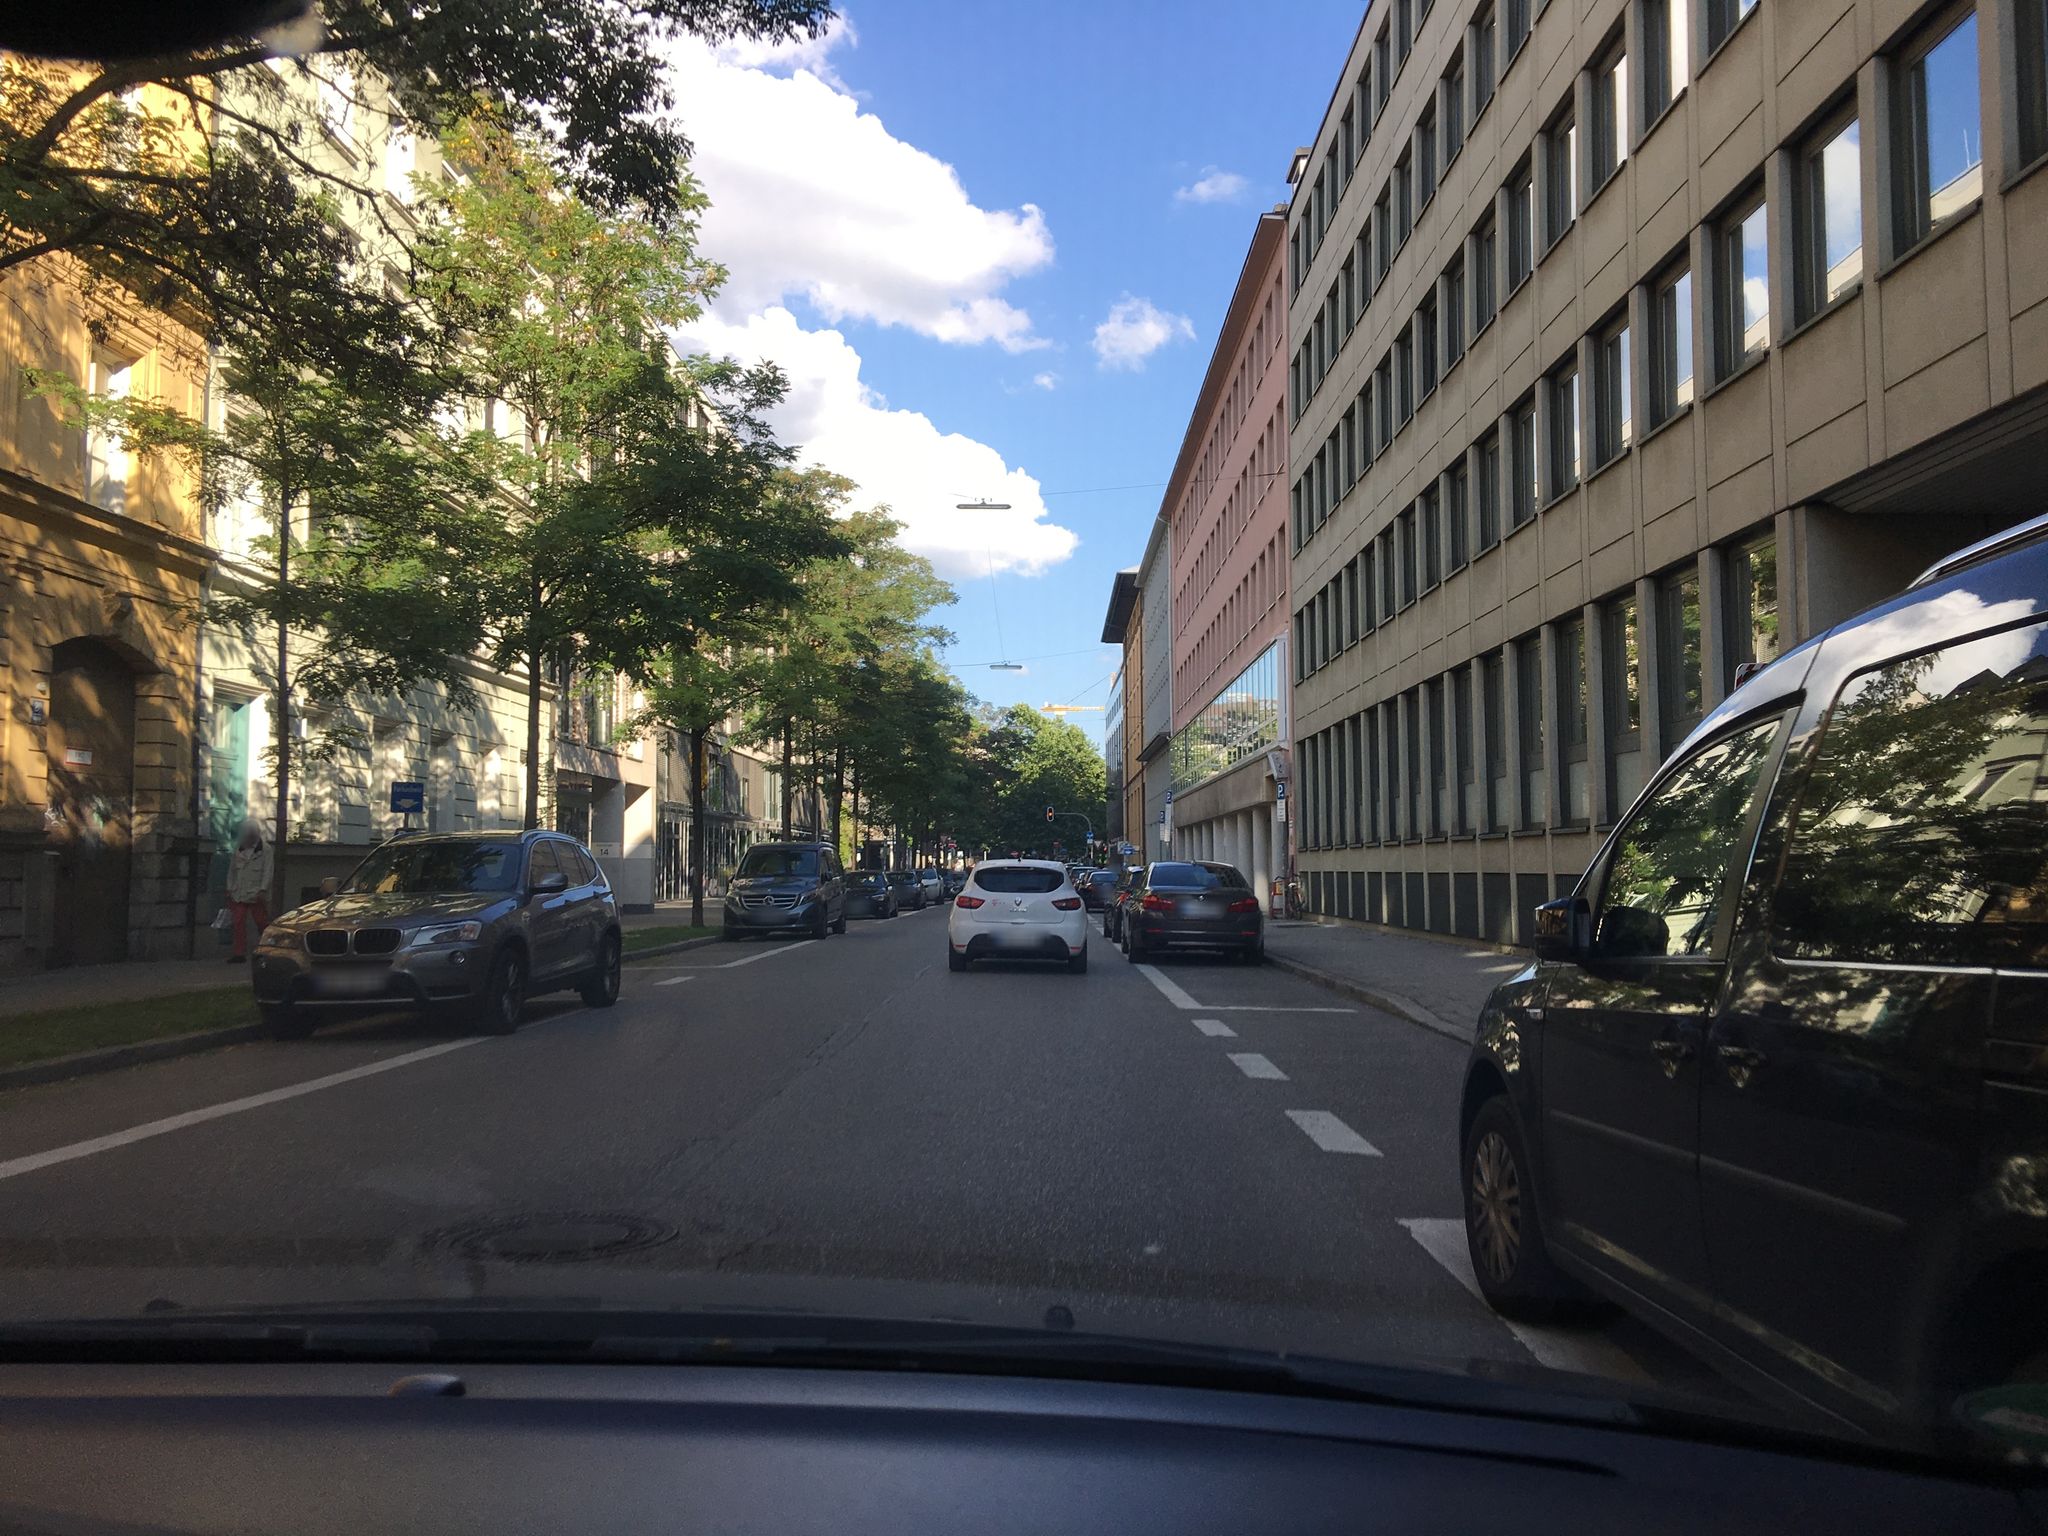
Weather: clear
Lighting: day
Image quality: good
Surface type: driving surface
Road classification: residential
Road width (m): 9
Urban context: urban centre
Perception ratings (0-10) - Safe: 6.39, Lively: 8.16, Beautiful: 8.55, Boring: 1.45, Depressing: 1.58, Wealthy: 7.16